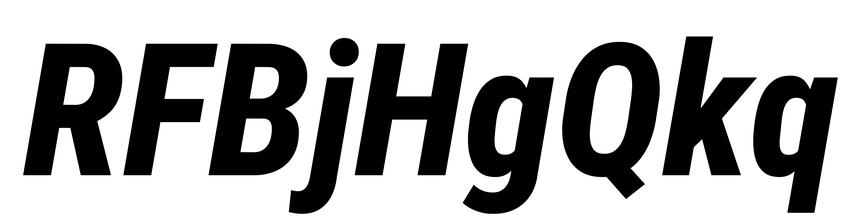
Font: Roboto-Italic_Condensed_ExtraBold_Italic